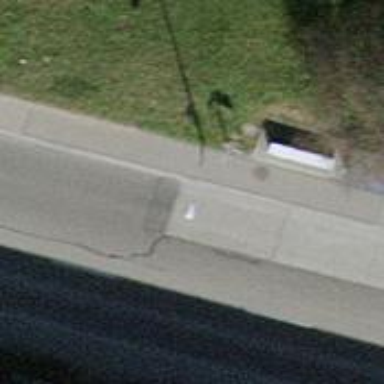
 serving as platform for public transportation."